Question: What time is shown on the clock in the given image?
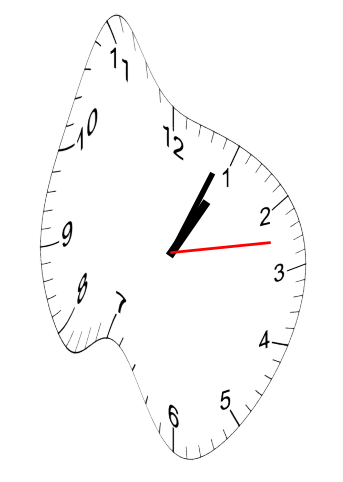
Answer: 01:04:13